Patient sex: M
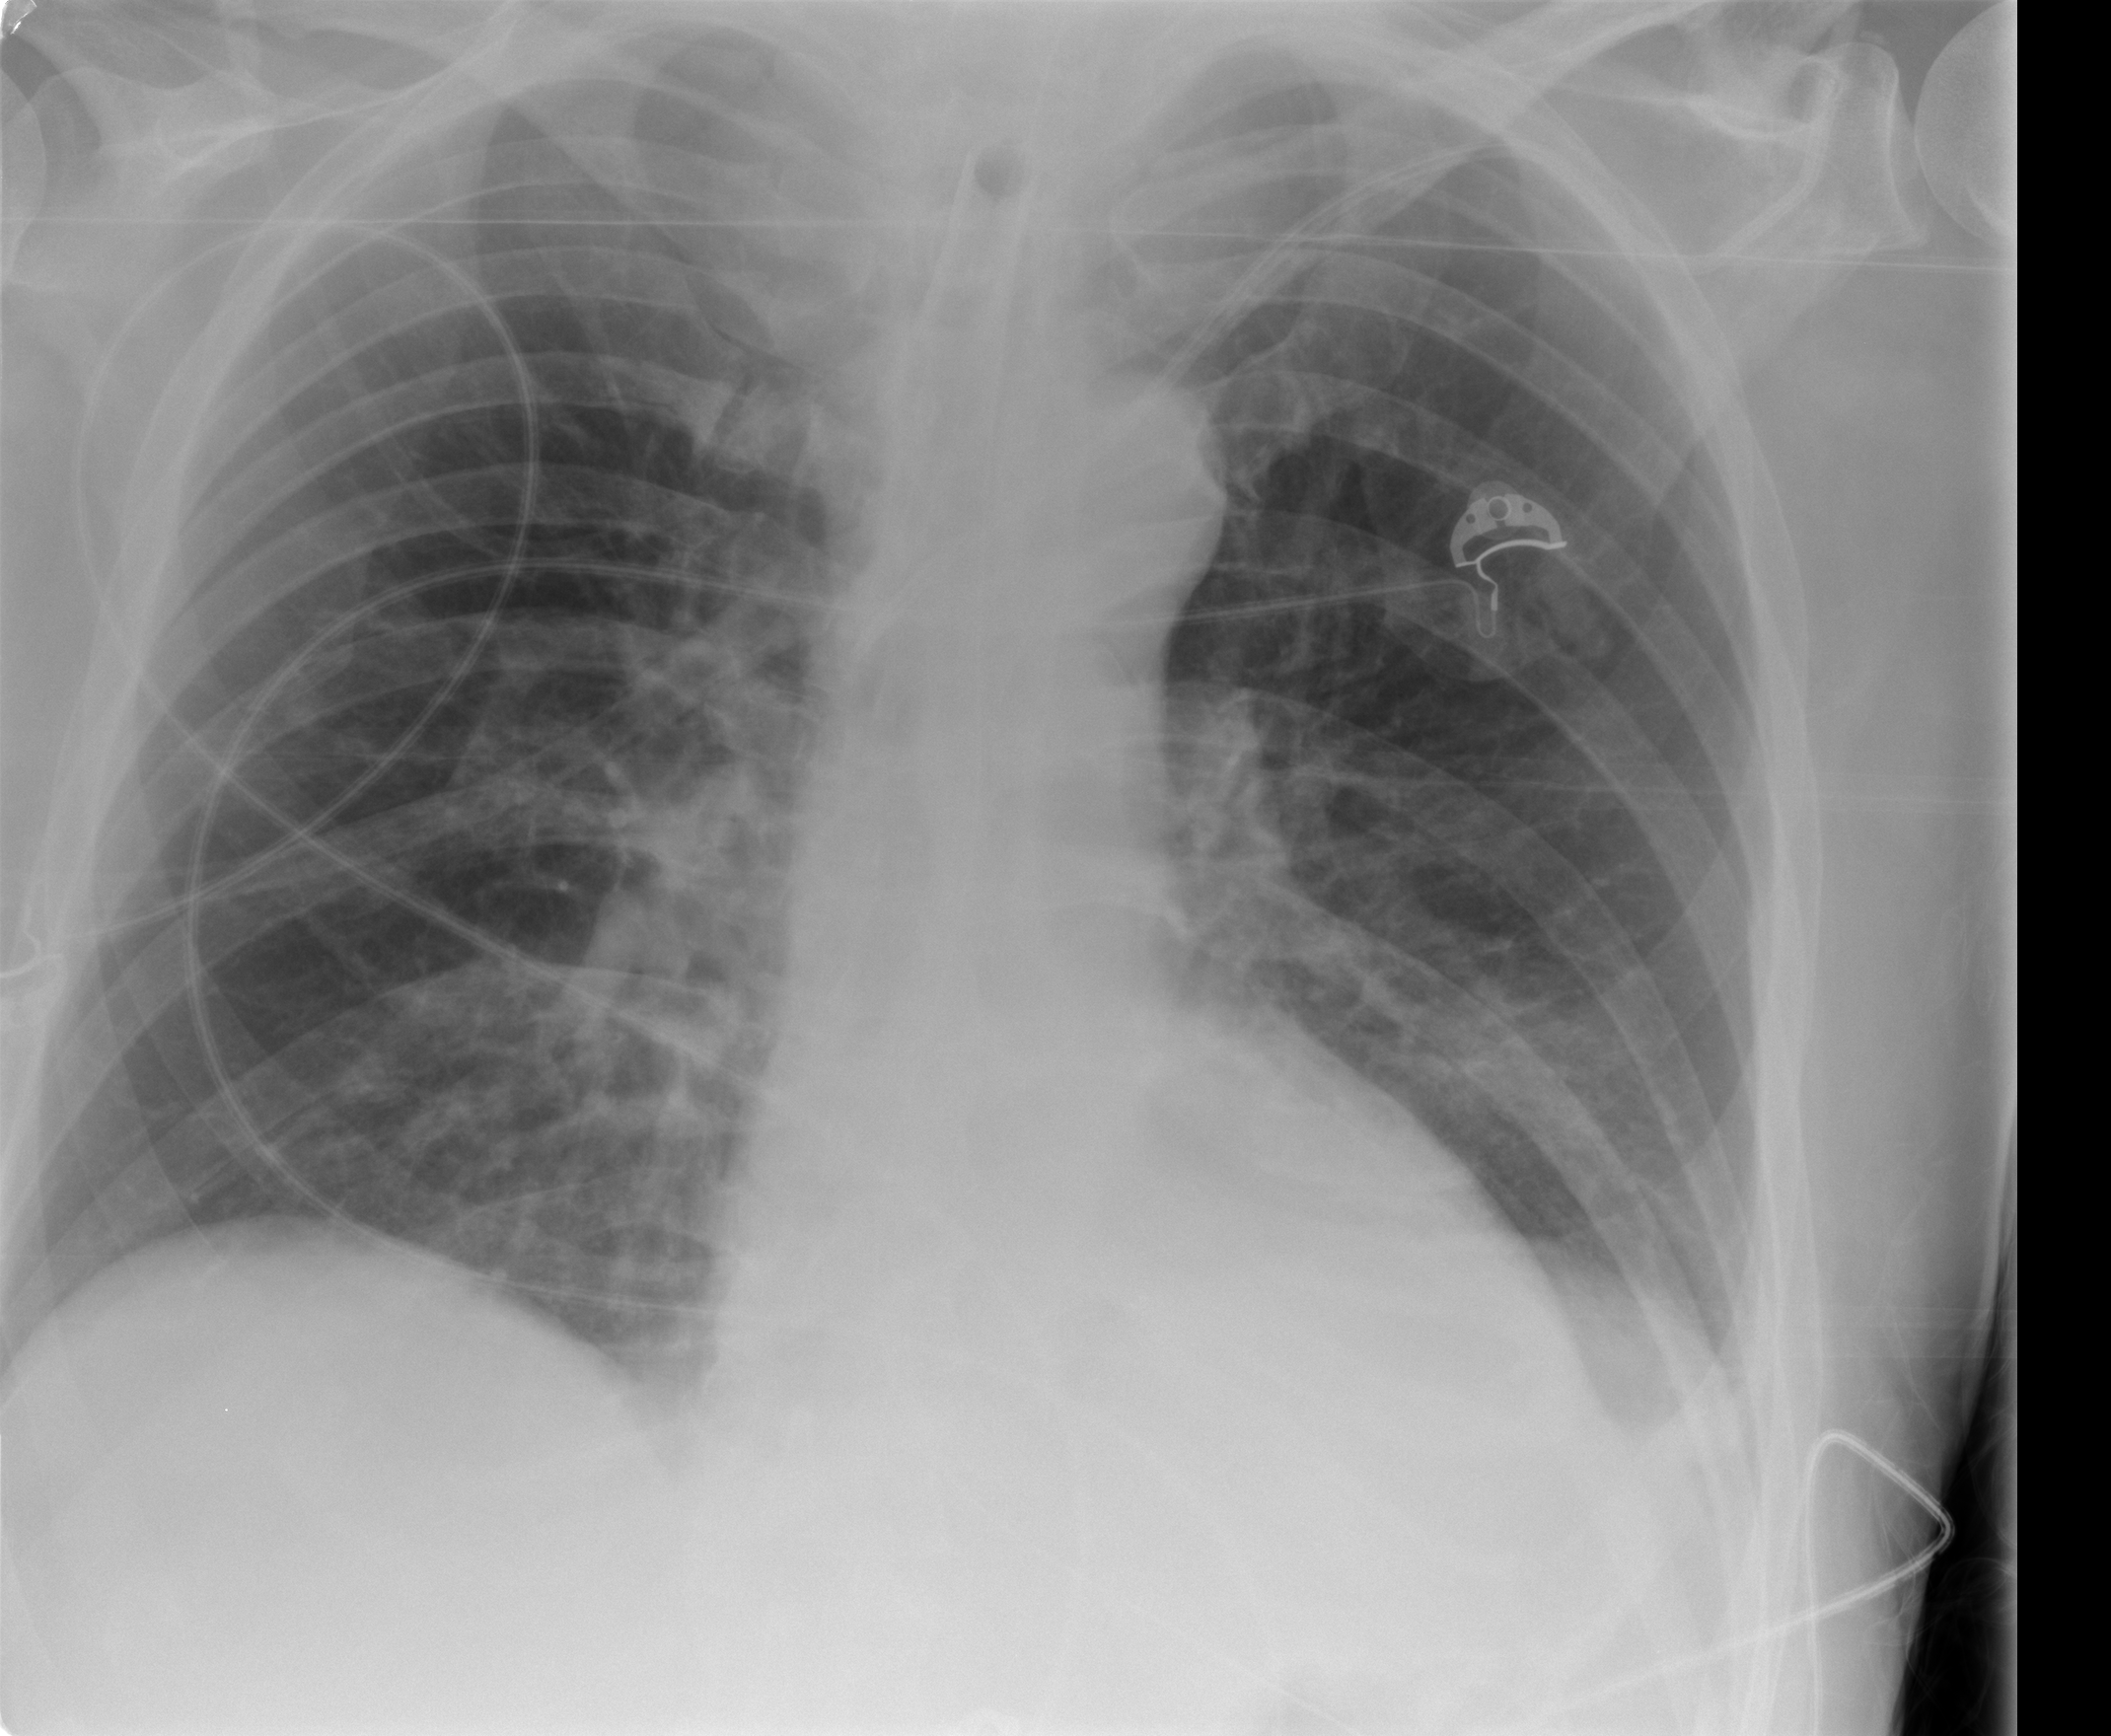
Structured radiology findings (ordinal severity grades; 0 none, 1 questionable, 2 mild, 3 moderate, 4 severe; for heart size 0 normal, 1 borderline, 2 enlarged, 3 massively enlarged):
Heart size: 0
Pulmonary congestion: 0
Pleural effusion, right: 0
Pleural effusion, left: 0
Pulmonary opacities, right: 0
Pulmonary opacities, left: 0
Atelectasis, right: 0
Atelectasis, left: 1